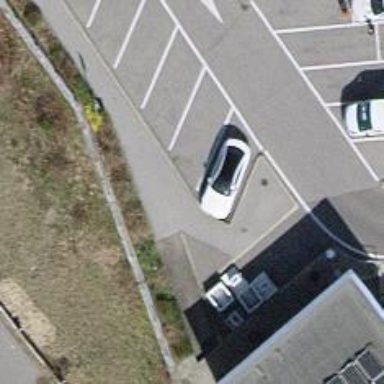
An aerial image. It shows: Charging station.